Question: Following is the code for autoAdjustmentFilters provided in apple development videos. But it is giving me one warning and one error. Any body can help me..

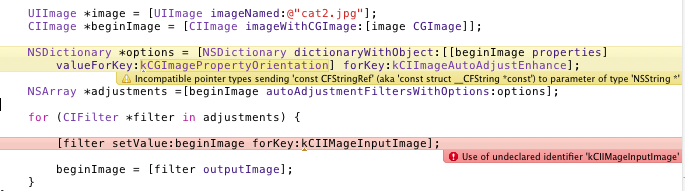
Answer: You can just put in @"inputImage" instead of the constant. Should work fine.